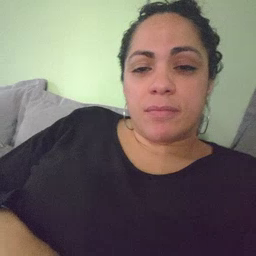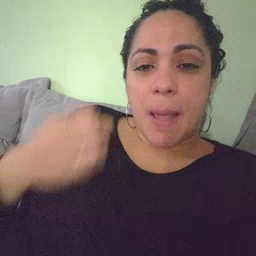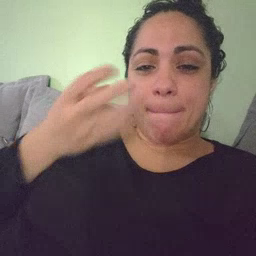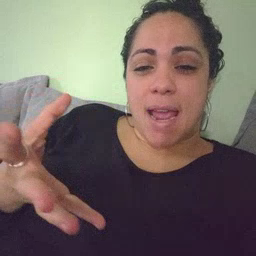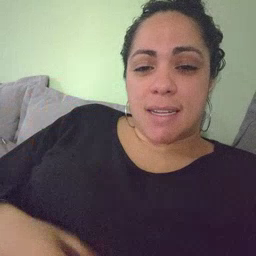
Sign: many